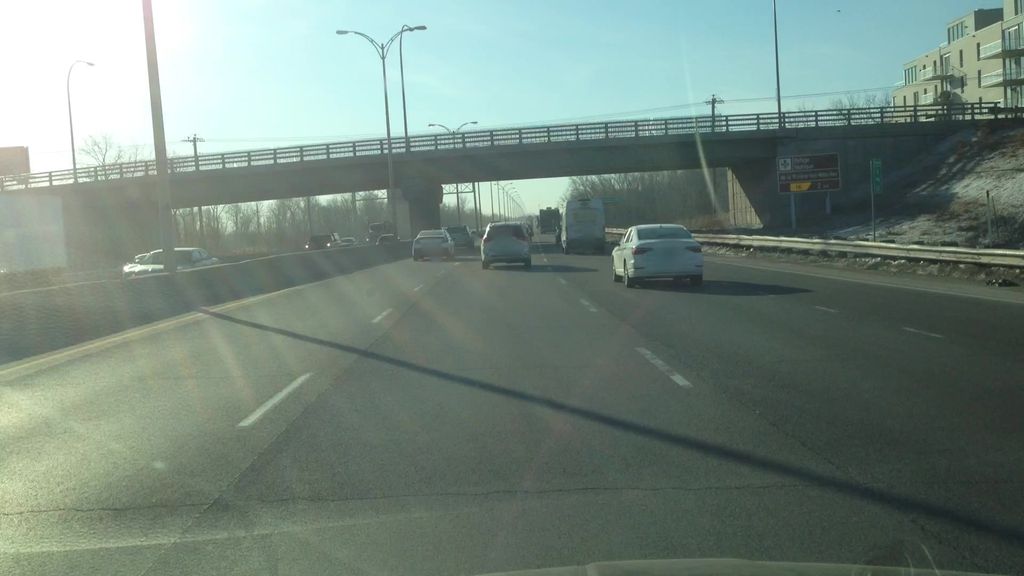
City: montreal